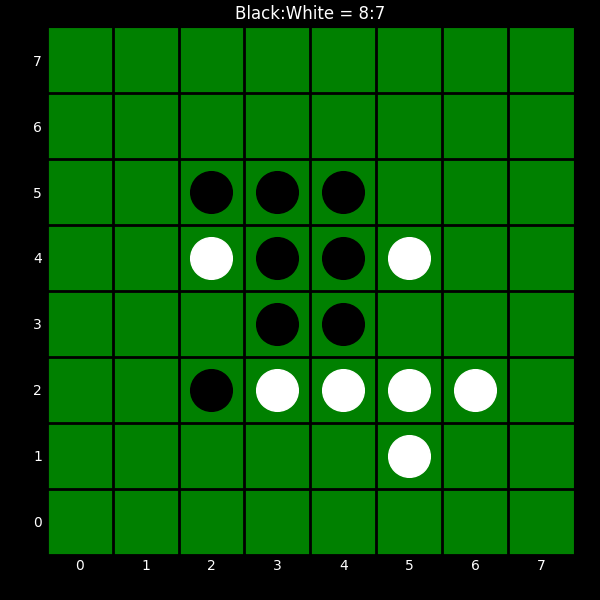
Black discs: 8
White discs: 7